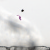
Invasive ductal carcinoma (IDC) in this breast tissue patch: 0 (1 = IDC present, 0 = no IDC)